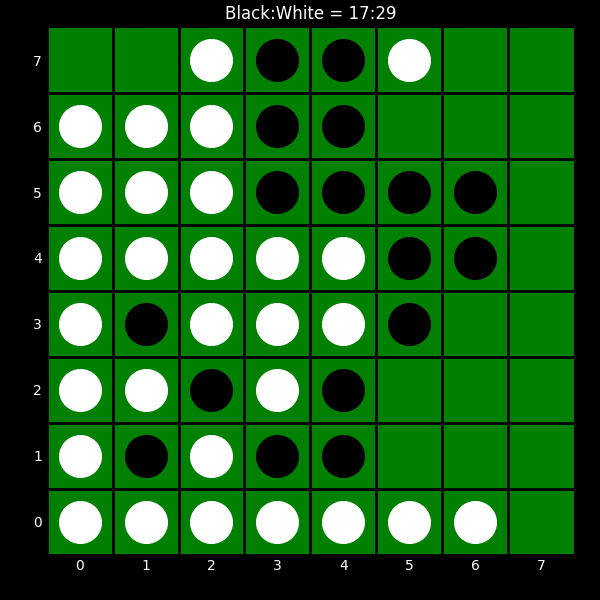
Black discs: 17
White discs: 29